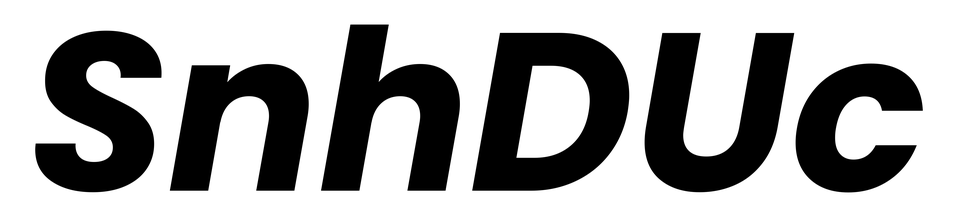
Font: Poppins-BoldItalic